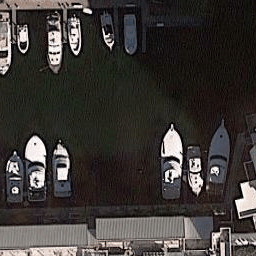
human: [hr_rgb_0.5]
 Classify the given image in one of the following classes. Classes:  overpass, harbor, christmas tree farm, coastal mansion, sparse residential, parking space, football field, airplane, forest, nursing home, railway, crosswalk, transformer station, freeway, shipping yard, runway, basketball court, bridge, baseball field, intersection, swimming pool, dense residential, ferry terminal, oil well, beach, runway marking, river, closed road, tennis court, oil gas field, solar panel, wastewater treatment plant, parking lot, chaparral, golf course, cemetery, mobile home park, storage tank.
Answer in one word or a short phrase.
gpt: harbor